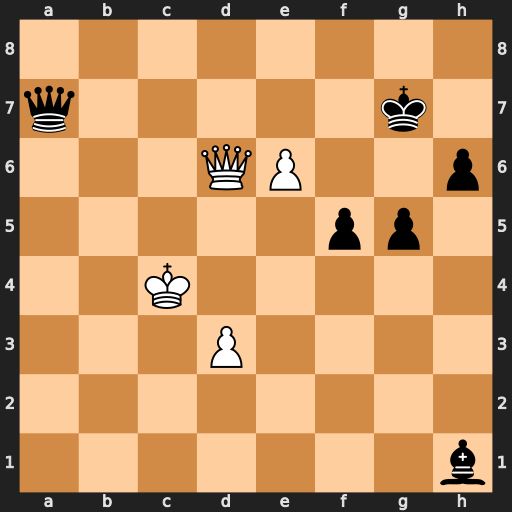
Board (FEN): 8/q5k1/3QP2p/5pp1/2K5/3P4/8/7b
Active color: w
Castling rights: -
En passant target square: -
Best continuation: Qd7+ Qxd7 exd7